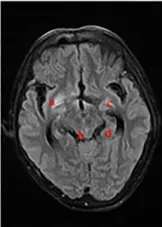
Imaging manifestations of Case 1 on cranial MRI. Images (C, D) reveal multiple abnormal signal shadows on the cranial MRI on January 10th, including the bottom of the bilateral basal ganglia (a, c), the globus pallidus (e), the cingulate gyrus of the temporal lobe (d), the left edge of the third ventricle (f), and the cerebral aqueduct (b).
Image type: radiology (mri)